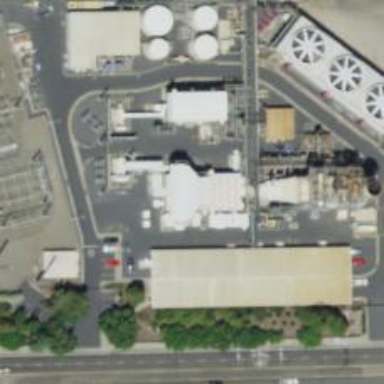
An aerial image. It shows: Gas turbine generator powered by gas.